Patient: sex M, age 60
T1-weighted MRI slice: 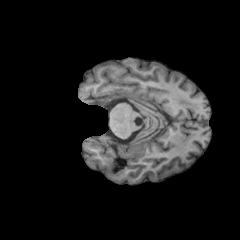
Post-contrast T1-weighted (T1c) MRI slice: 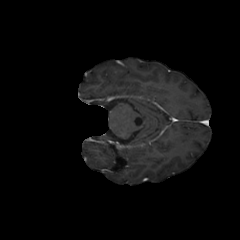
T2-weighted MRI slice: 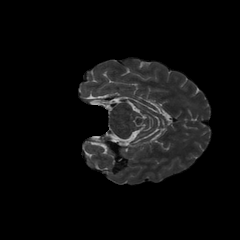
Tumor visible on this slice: no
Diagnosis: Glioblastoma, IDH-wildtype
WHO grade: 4